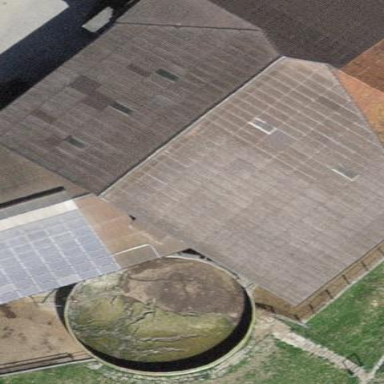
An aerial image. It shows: Farm auxiliary building.